Aerial crown-view tile of a tropical tree (Barro Colorado Island, Panama), acquired 20241014:
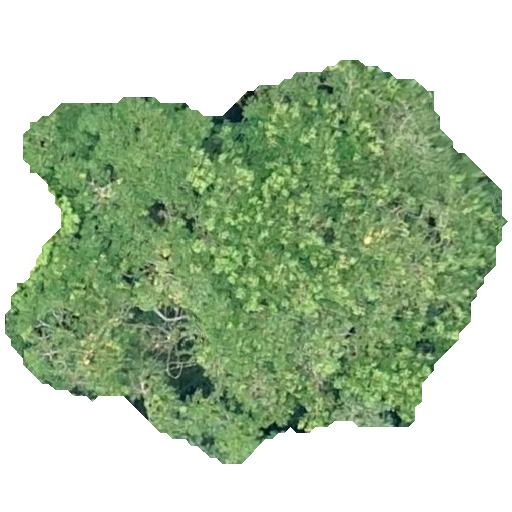
Species: Hura crepitans
GBIF accepted scientific name: Hura crepitans
Crown area: 220.013 m²